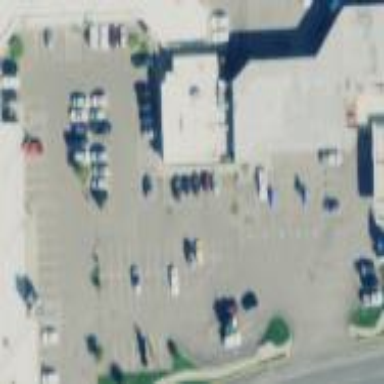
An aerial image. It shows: Parking area.